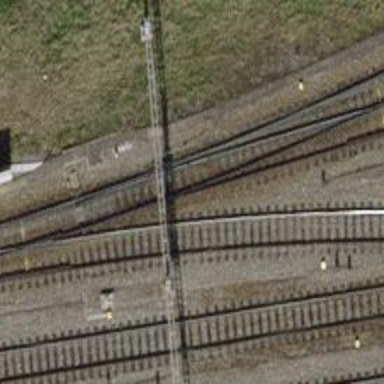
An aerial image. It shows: Single-track electrified railway yard with contact line electrification.